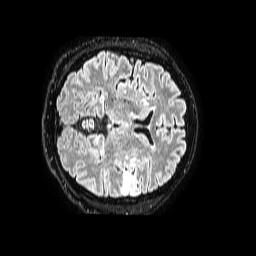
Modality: FLAIR
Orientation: axial
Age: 44
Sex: male
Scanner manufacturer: philips
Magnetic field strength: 1.5 T
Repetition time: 4.8 s
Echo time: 0.3 s